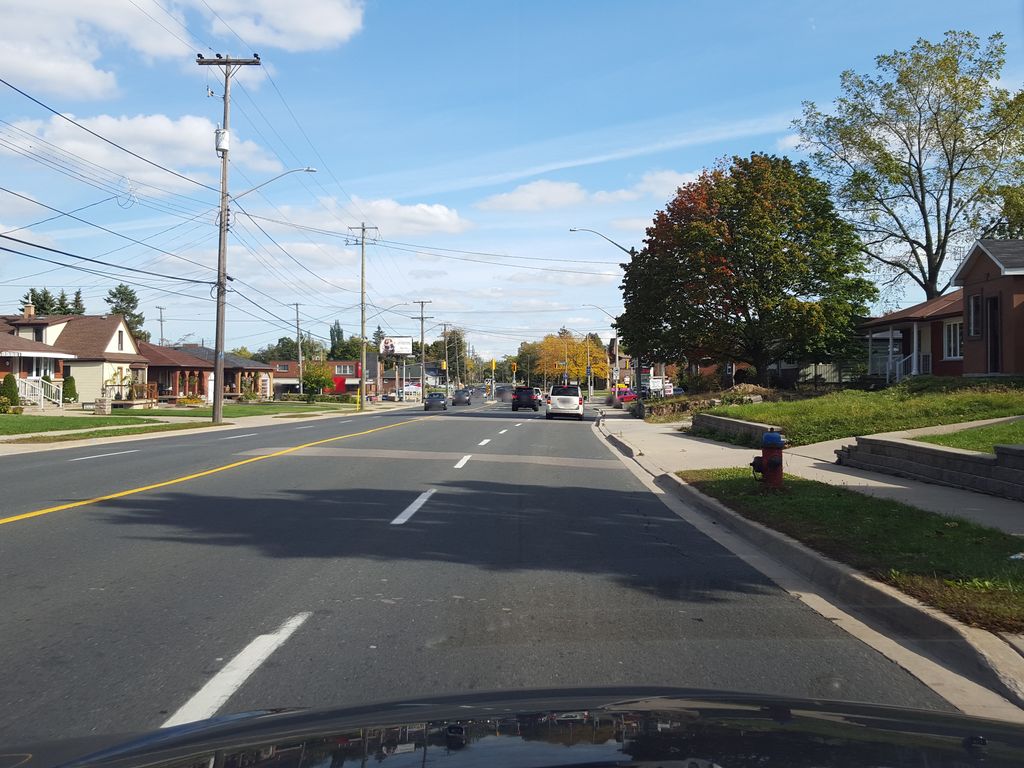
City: hamilton